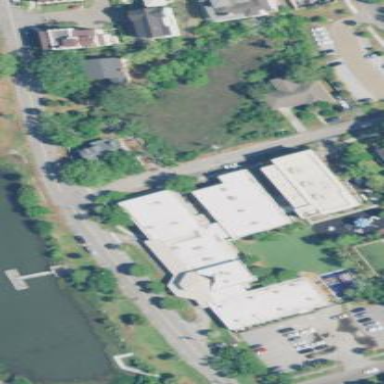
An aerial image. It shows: School.